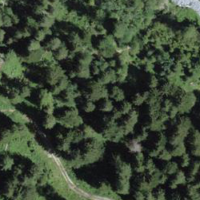
EUNIS habitat code: 43
Species observed at this site:
Tussilago farfara